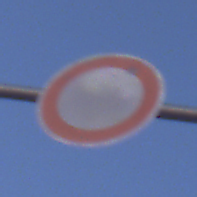
Verkehrszeichen: VerbotFahrzeugeAllerArt
Umgebung: Outdoor, Nature
Tageszeit: SunriseSunset
Wetter: Clear
Licht: Natural
Jahreszeit: NotSpecified
Kontrast: LowContrast